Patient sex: M
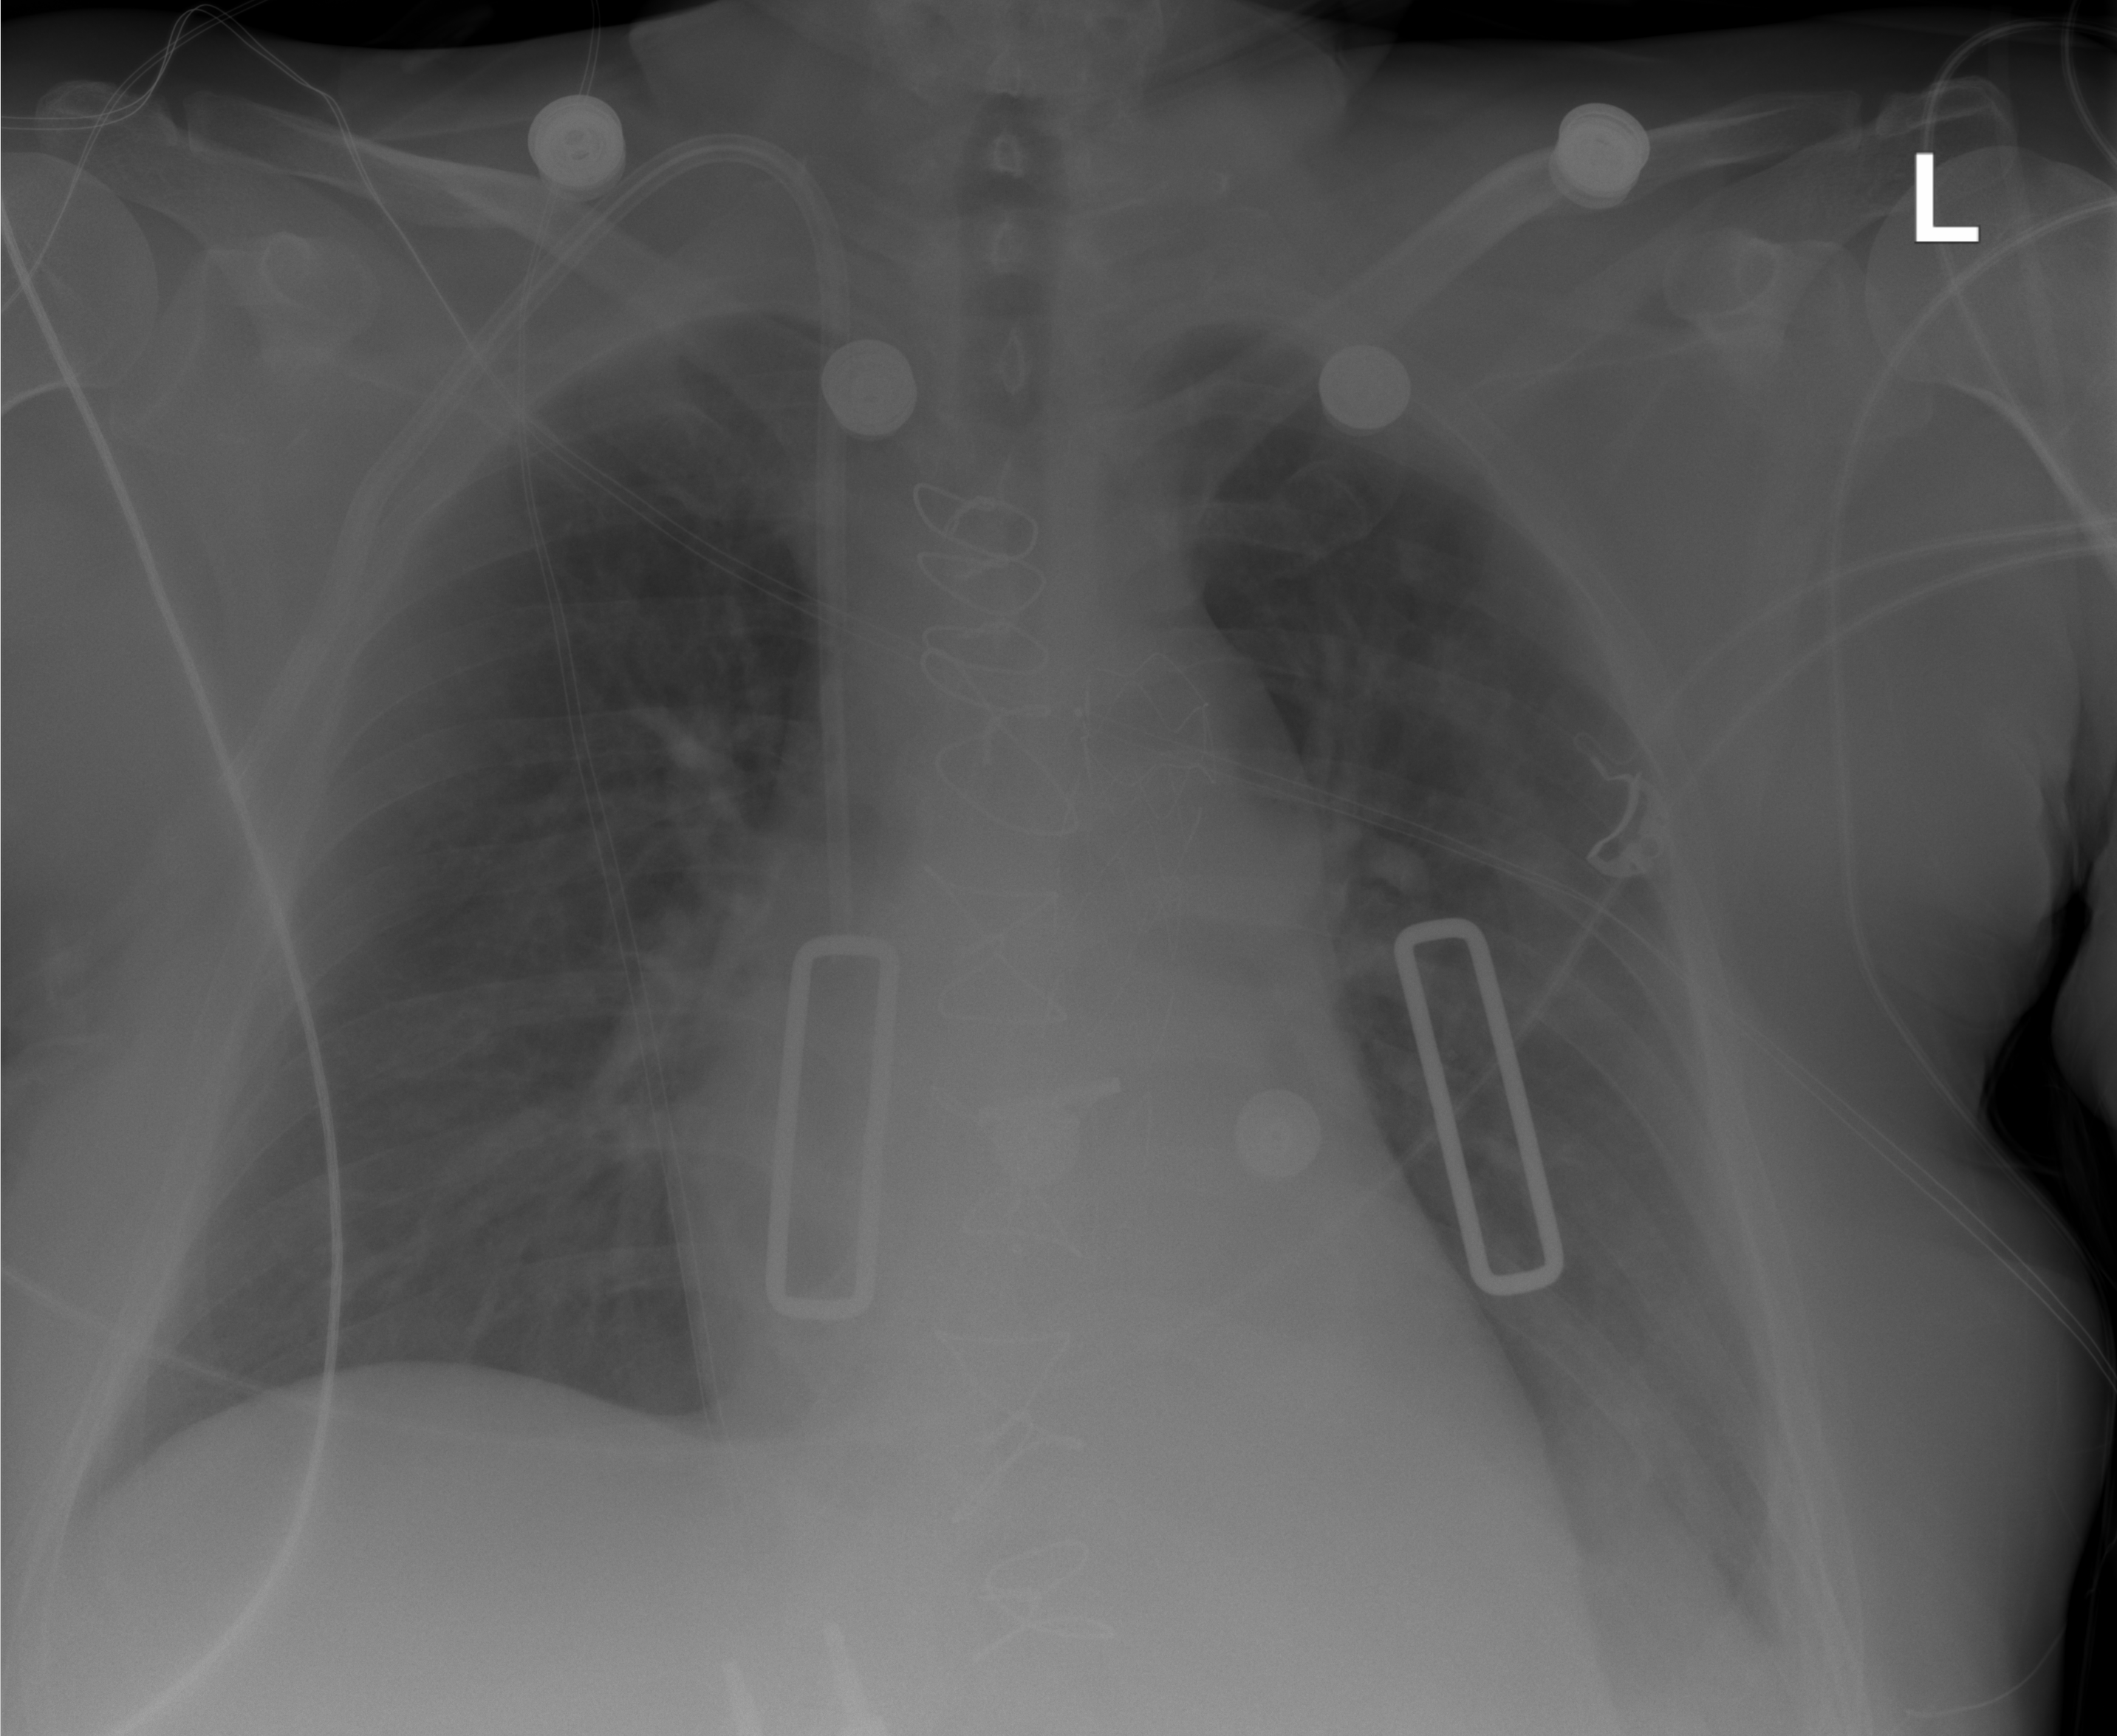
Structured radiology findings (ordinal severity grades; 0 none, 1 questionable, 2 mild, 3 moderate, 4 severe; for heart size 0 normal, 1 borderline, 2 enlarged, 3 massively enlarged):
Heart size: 0
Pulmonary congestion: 1
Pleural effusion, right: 0
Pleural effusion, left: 1
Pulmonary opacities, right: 0
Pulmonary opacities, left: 0
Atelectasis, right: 0
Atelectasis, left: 2